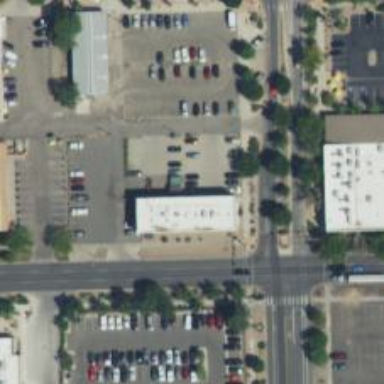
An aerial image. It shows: Parking space is available.